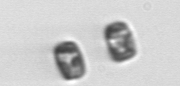
Label: Thalassiosira